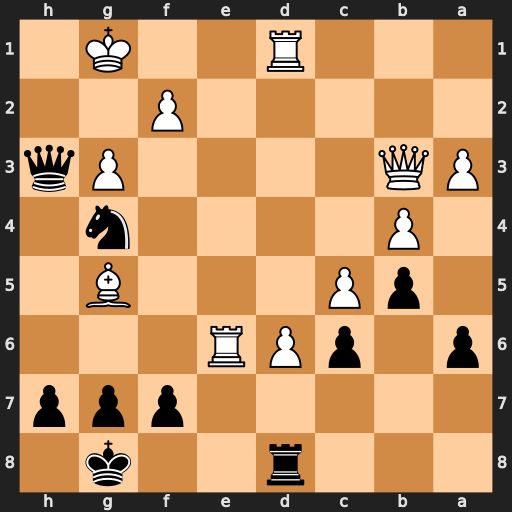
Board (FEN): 3r2k1/5ppp/p1pPR3/1pP3B1/1P4n1/PQ4Pq/5P2/3R2K1
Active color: b
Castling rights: -
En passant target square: -
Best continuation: Qh2+ Kf1 Qxf2#